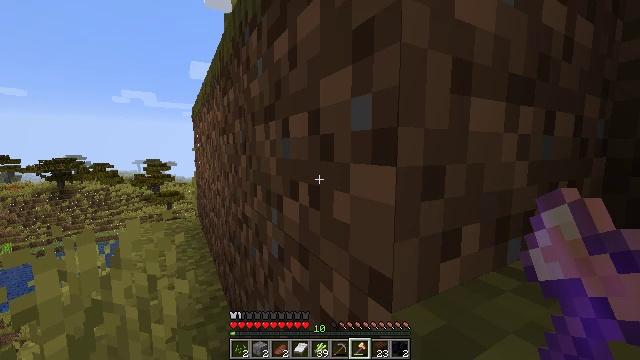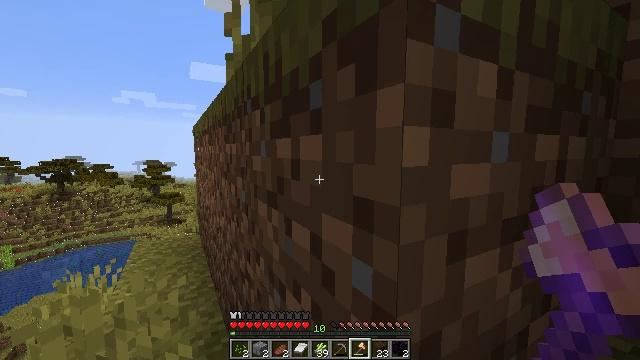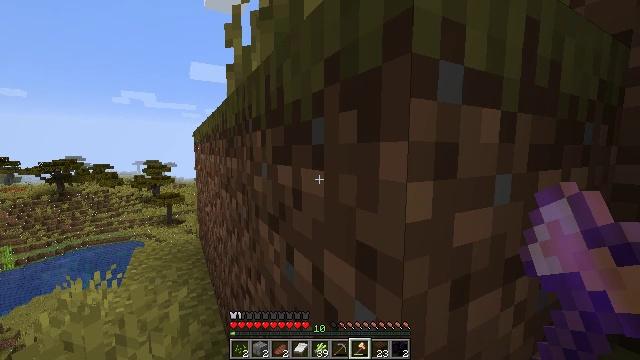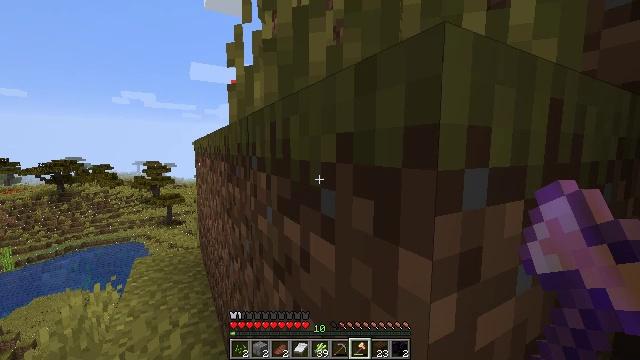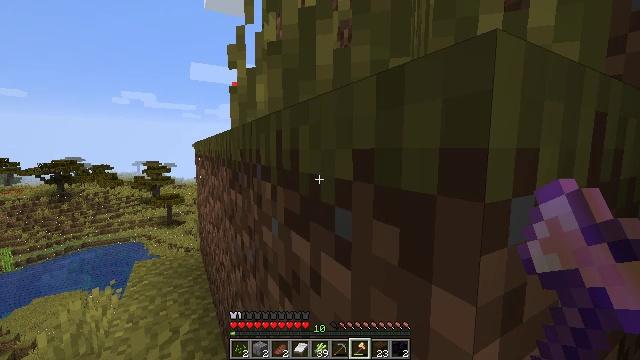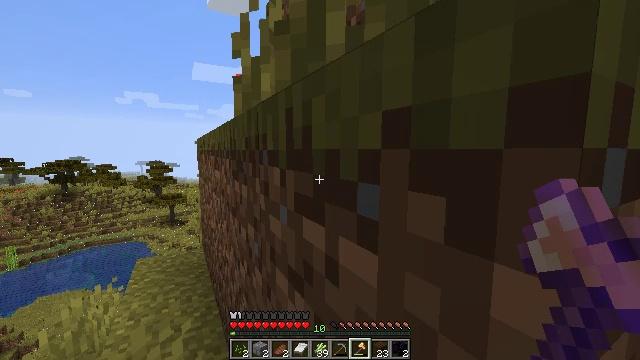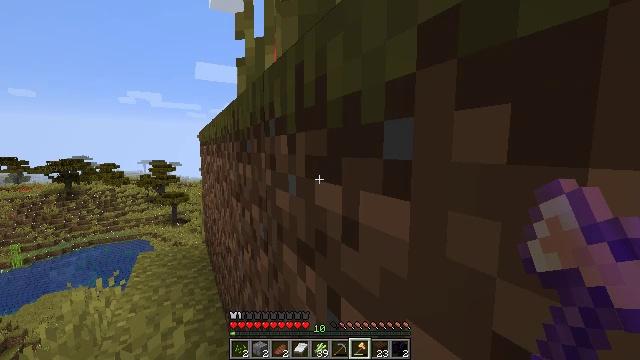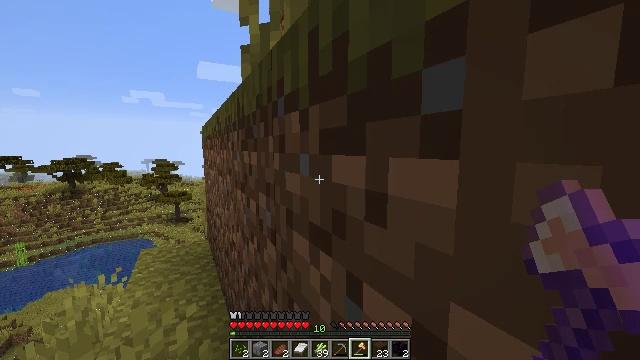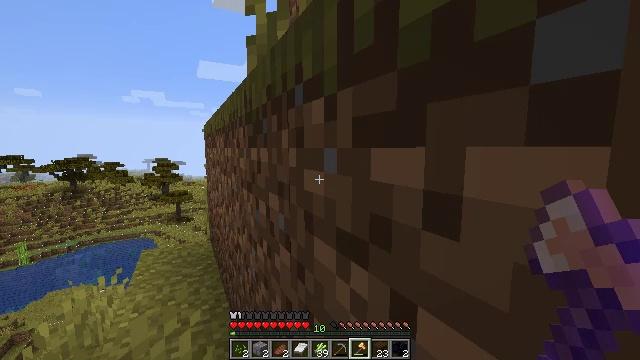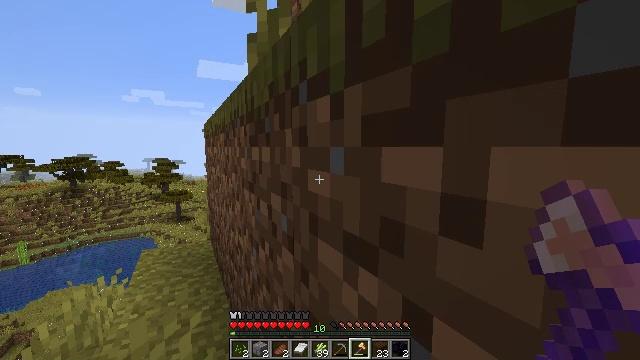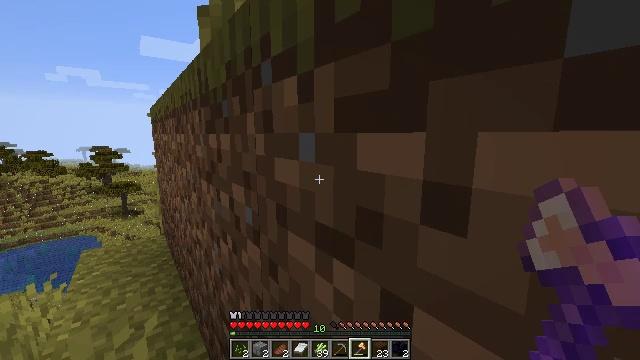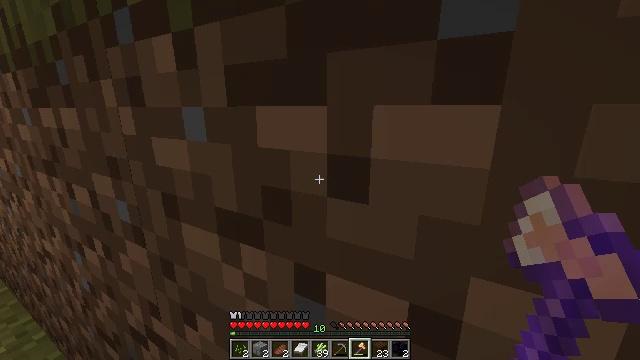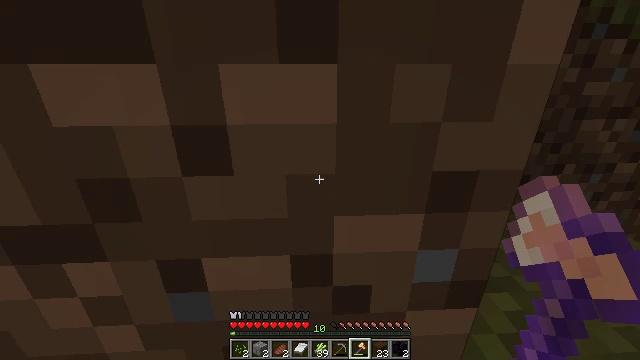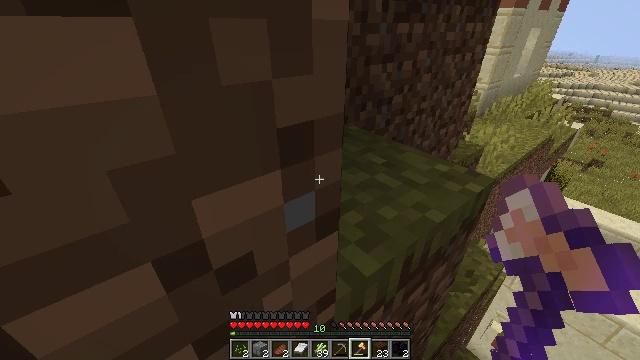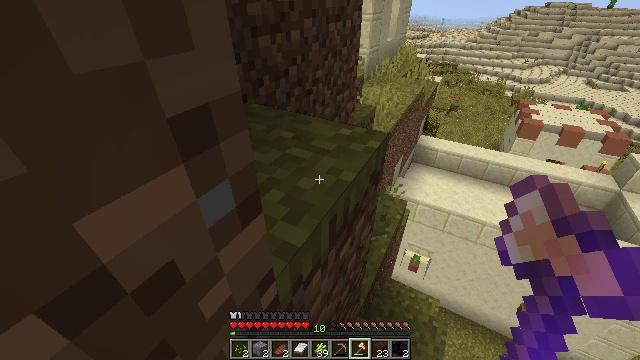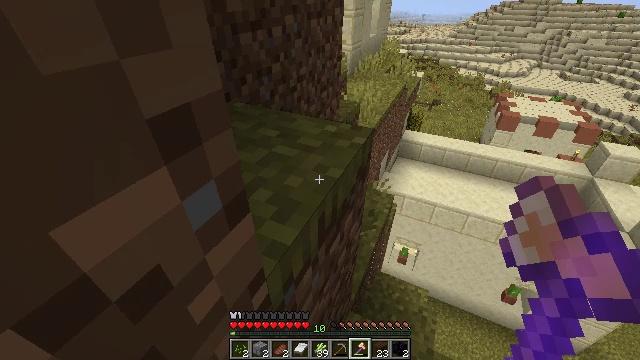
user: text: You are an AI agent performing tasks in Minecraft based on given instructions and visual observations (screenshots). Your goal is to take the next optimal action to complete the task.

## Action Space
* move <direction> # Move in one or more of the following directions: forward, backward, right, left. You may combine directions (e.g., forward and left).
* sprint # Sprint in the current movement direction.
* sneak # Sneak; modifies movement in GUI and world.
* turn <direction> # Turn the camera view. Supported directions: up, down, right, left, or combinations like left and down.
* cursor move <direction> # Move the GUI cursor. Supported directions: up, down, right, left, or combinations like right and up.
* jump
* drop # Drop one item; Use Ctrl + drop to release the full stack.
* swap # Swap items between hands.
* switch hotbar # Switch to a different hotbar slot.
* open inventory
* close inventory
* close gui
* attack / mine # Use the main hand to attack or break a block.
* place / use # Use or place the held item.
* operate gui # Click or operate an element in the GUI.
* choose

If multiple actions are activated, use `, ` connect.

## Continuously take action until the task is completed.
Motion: motion action
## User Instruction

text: Clear away tall grass.
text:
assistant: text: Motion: move forward, sprint, jump
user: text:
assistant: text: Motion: move forward, jump
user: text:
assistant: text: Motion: move forward, jump
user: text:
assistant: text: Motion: move forward, jump
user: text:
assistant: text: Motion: move forward, jump
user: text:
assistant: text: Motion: move forward, jump
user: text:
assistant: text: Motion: move forward
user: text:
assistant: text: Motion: no_op
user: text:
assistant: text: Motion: no_op
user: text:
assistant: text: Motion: turn right and down
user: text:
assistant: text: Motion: turn right and down
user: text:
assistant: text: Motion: turn right and down
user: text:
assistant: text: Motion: turn right and down
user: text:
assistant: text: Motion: turn right and down
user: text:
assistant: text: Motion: turn right
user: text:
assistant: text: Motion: move forward
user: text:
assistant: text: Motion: move forward
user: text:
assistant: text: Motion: move forward
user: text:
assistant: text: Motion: move forward, jump
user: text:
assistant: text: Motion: move forward, turn left, jump
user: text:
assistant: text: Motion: move forward, turn left and up, jump
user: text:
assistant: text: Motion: move forward, turn left and up, jump
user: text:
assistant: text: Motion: move forward, turn left and up, jump
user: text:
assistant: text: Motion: move forward, turn left and up, jump
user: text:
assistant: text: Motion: move forward, turn left and up, jump
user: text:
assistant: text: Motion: move forward, turn left and up, jump
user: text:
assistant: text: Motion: move forward, turn left and up, jump
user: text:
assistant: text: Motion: move forward, turn left and up, jump
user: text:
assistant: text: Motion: move forward, turn left, jump
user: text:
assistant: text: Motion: move forward, turn left, jump